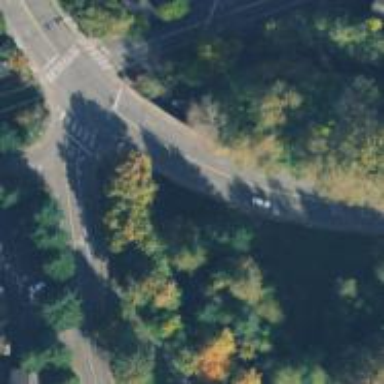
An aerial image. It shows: Asphalt tertiary road on bridge.